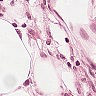
Metastatic tissue present: no